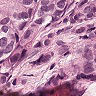
Metastatic tissue present: yes